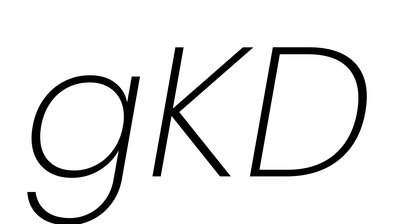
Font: Poppins-ExtraLightItalic